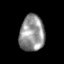
Tissue: skin
Cell type: Others
Senescence score: 0.8702
Nuclear area (px): 890
Mean DAPI intensity: 146.144